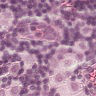
Metastatic tissue present: yes